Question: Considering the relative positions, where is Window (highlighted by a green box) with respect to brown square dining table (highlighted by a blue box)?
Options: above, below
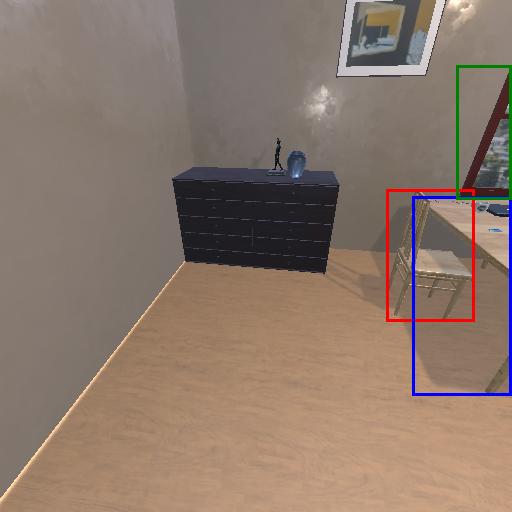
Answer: above